Question: I am trying (mostly successfully) to "read" the colors from the active 'ThemeColorScheme'.
The subroutine below will obtain 12 colors from the theme, for example this is 'myAccent1':

I need also to obtain 4 more colors from the palette. The four colors I need will be the one immediately below the color indicated above, and then the next 3 colors from left-to-right.
Because the 'ThemeColorScheme' object holds 12 items only I get 'The specified value is out of range' error, as expected if I try to assign a value to 'myAccent9' this way. I understand this error and why it occurs. What I do not know is how to access the other 40-odd colors from the palette, which are not part of the 'ThemeColorScheme' object?
'''
Private Sub ColorOverride()
Dim pres As Presentation
Dim thm As OfficeTheme
Dim themeColor As themeColor
Dim schemeColors As ThemeColorScheme
Set pres = ActivePresentation
Set schemeColors = pres.Designs(1).SlideMaster.Theme.ThemeColorScheme
myDark1 = schemeColors(1).RGB 'msoThemeColorDark1
myLight1 = schemeColors(2).RGB 'msoThemeColorLight
myDark2 = schemeColors(3).RGB 'msoThemeColorDark2
myLight2 = schemeColors(4).RGB 'msoThemeColorLight2
myAccent1 = schemeColors(5).RGB 'msoThemeColorAccent1
myAccent2 = schemeColors(6).RGB 'msoThemeColorAccent2
myAccent3 = schemeColors(7).RGB 'msoThemeColorAccent3
myAccent4 = schemeColors(8).RGB 'msoThemeColorAccent4
myAccent5 = schemeColors(9).RGB 'msoThemeColorAccent5
myAccent6 = schemeColors(10).RGB 'msoThemeColorAccent6
myAccent7 = schemeColors(11).RGB 'msoThemeColorThemeHyperlink
myAccent8 = schemeColors(12).RGB 'msoThemeColorFollowedHyperlink
'## THESE LINES RAISE AN ERROR, AS EXPECTED:
'myAccent9 = schemeColors(13).RGB
'myAccent10 = schemeColors(14).RGB
'myAccent11 = schemeColors(15).RGB
'myAccent12 = schemeColors(16).RGB
End Sub
'''
So my question is, how might I obtain the RGB value of these colors from the palette/theme?
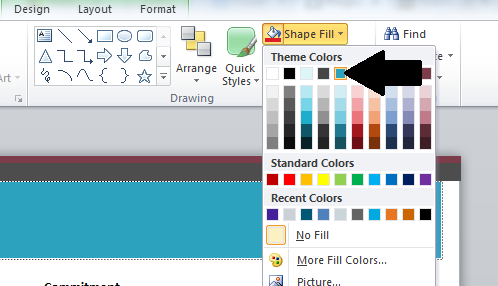
Answer: If you use VBA for excel, you can record your keystrokes. Selecting another color (from below the theme) shows:
'''
.Pattern = xlSolid
.PatternColorIndex = xlAutomatic
.ThemeColor = xlThemeColorLight2
.TintAndShade = 0.599993896298105
.PatternTintAndShade = 0
'''
The '.TintAndShade' factor modifies the defined color. Different colors in the theme use different values for '.TintAndShade' - sometimes the numbers are negative (to make light colors darker).
Incomplete table of '.TintAndShade' (for the theme I happened to have in Excel, first two colors):
'''
0.00 0.00
-0.05 0.50
-0.15 0.35
-0.25 0.25
-0.35 0.15
-0.50 0.05
'''
some code that "more or less" does the conversion - you need to make sure that you have the right values in your 'shades', but otherwise the conversion of colors seems to work
'''
Option Explicit
Sub calcColor()
Dim ii As Integer, jj As Integer
Dim pres As Presentation
Dim thm As OfficeTheme
Dim themeColor As themeColor
Dim schemeColors As ThemeColorScheme
Dim shade
Dim shades(12) As Variant
Dim c, c2 As Long
Dim newShape As Shape
Set pres = ActivePresentation
Set schemeColors = pres.Designs(1).SlideMaster.Theme.ThemeColorScheme
shades(0) = Array(0, -0.05, -0.15, -0.25, -0.35, -0.5)
shades(1) = Array(0, 0.05, 0.15, 0.25, 0.35, 0.5)
shades(2) = Array(-0.1, -0.25, -0.5, -0.75, -0.9)
For ii = 3 To 11
shades(ii) = Array(-0.8, -0.6, -0.4, 0.25, 0.5)
Next
For ii = 0 To 11
c = schemeColors(ii + 1).RGB
For jj = 0 To 4
c2 = fadeRGB(c, shades(ii)(jj))
Set newShape = pres.Slides(1).Shapes.AddShape(msoShapeRectangle, 200 + 30 * ii, 200 + 30 * jj, 25, 25)
newShape.Fill.BackColor.RGB = c2
newShape.Fill.ForeColor.RGB = c2
newShape.Line.ForeColor.RGB = 0
newShape.Line.BackColor.RGB = 0
Next jj
Next ii
End Sub
Function fadeRGB(ByVal c, s) As Long
Dim r, ii
r = toRGB(c)
For ii = 0 To 2
If s < 0 Then
r(ii) = Int((r(ii) - 255) * s + r(ii))
Else
r(ii) = Int(r(ii) * (1 - s))
End If
Next ii
fadeRGB = r(0) + 256& * (r(1) + 256& * r(2))
End Function
Function toRGB(c)
Dim retval(3), ii
For ii = 0 To 2
retval(ii) = c Mod 256
c = (c - retval(ii)) / 256
Next
toRGB = retval
End Function
'''